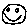
Label: smiley face